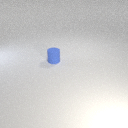
small blue rubber cylinder